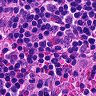
Metastatic tissue present: no